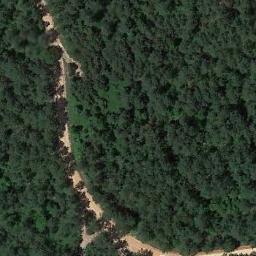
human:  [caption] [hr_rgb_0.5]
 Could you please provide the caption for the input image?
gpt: Many dark green trees are in a forest and a narrow and curved road passes through the dense forest .

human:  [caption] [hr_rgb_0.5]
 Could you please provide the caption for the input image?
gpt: There is a winding path in this forest .

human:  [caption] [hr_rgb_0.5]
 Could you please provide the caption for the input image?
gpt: The forest has a lot of dense dark green trees and a road goes through the forest .

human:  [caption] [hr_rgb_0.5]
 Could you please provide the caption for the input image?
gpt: There is a road goes through the forest .

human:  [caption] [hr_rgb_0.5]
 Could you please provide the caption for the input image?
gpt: A narrow winding path goes through a green forest .